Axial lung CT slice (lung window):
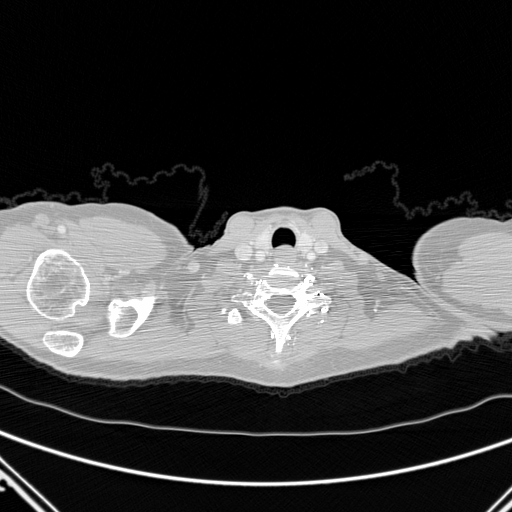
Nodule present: no